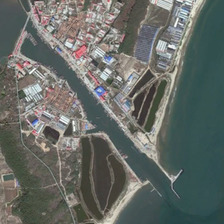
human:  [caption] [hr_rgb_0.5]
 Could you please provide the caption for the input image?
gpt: some boats are in a port near many buildings and some green plants .

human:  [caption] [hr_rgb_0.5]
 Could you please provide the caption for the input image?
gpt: some boats are in a port near many buildings and some green plants .

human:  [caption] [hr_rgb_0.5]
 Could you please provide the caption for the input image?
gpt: some boats are in a port near many buildings and some green plants .

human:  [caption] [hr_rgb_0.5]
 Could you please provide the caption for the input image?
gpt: some boats are in a port near many buildings and some green plants .

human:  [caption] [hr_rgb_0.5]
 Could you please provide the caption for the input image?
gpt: some boats are in a port near many buildings and some green plants .